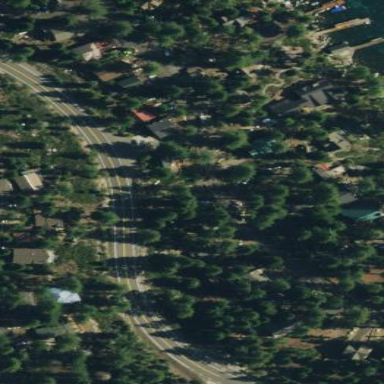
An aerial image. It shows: Evergreen woodland with needle-leaved trees.